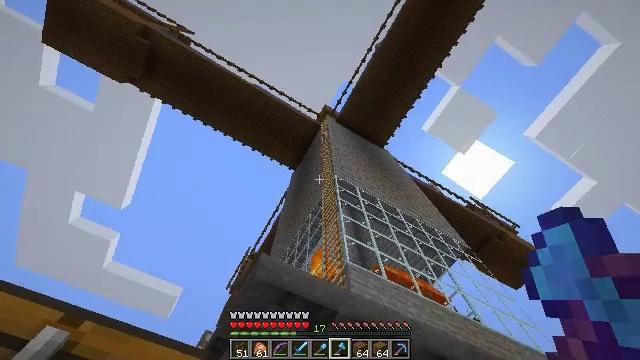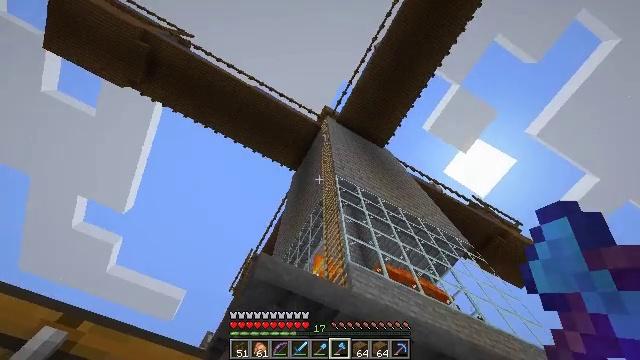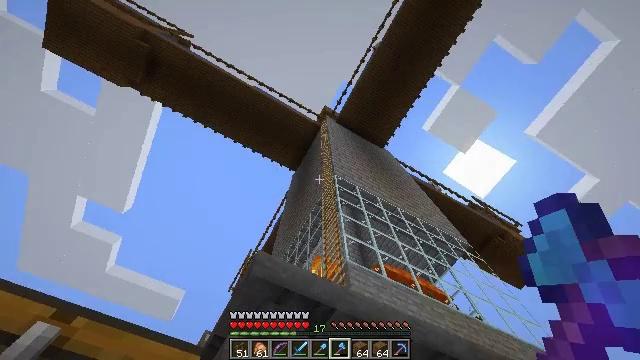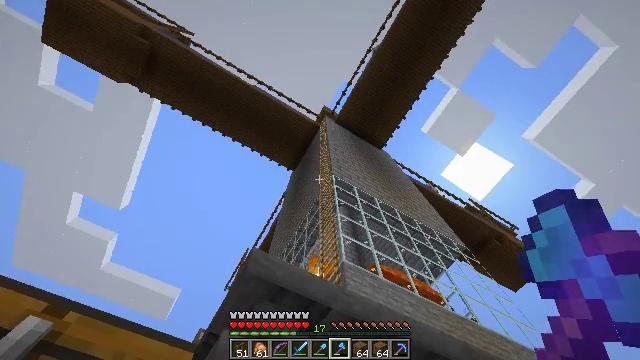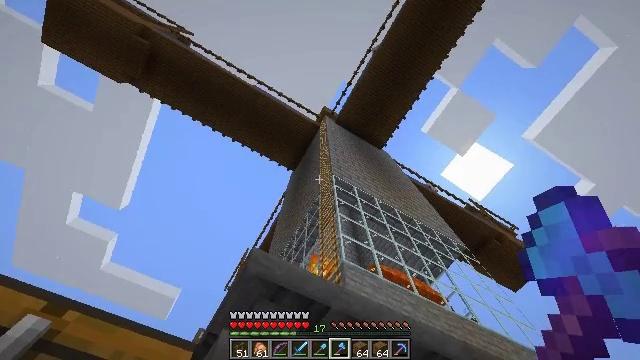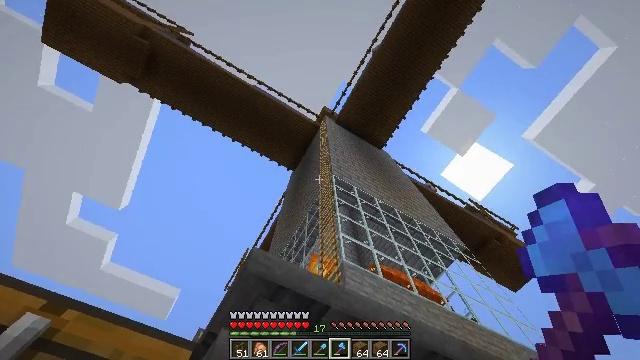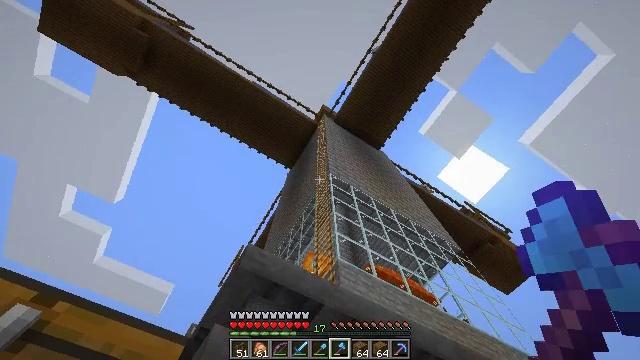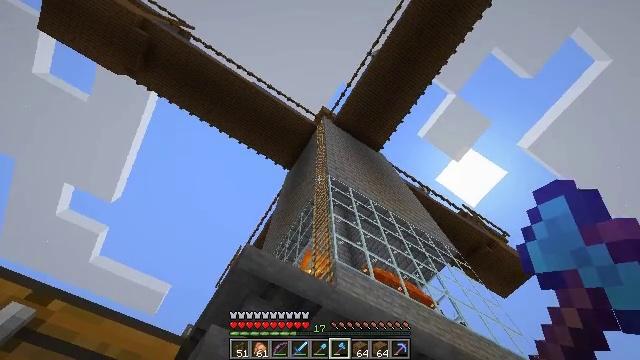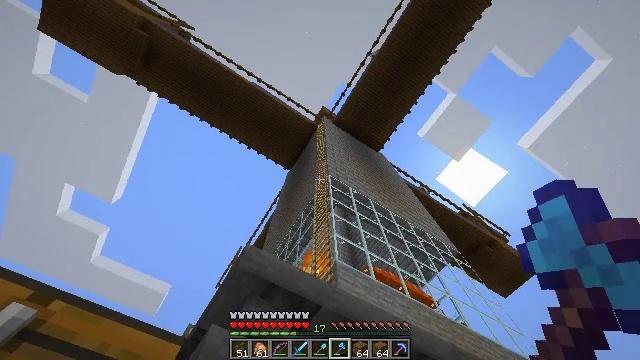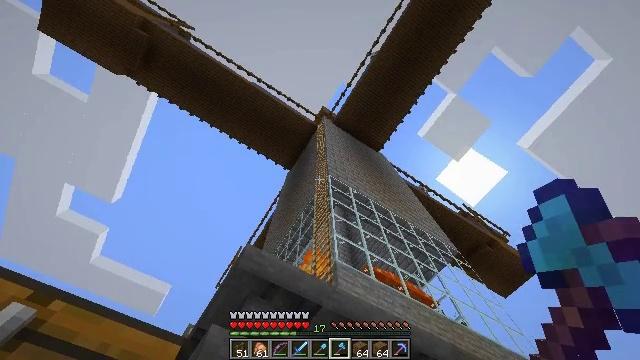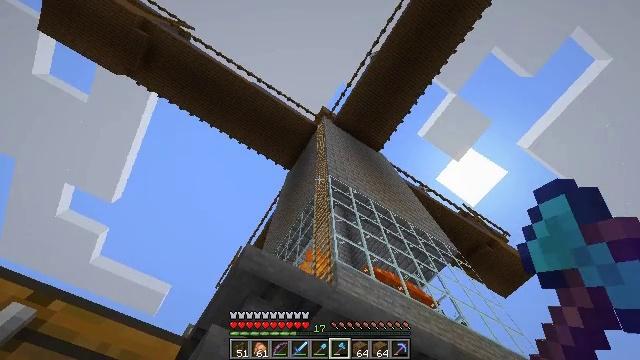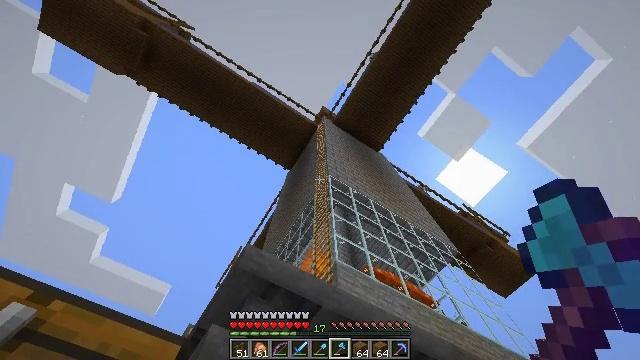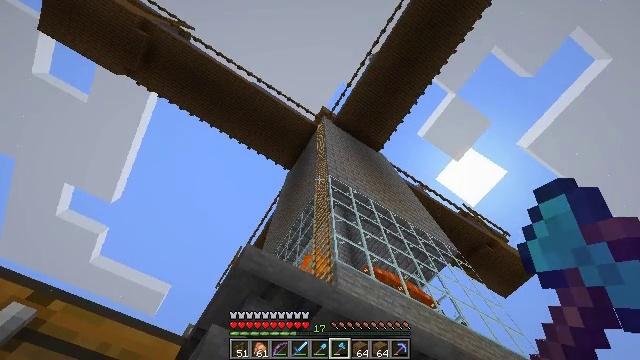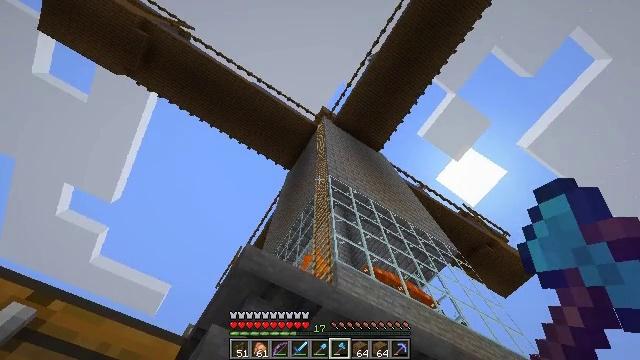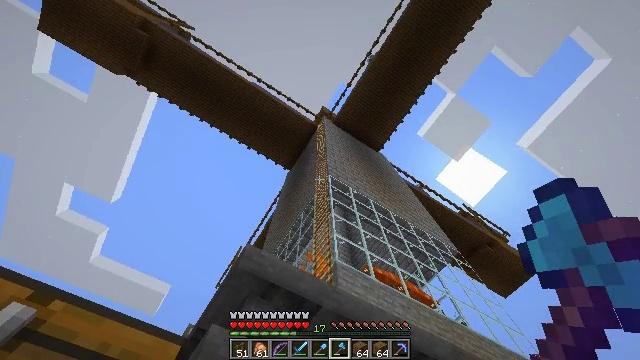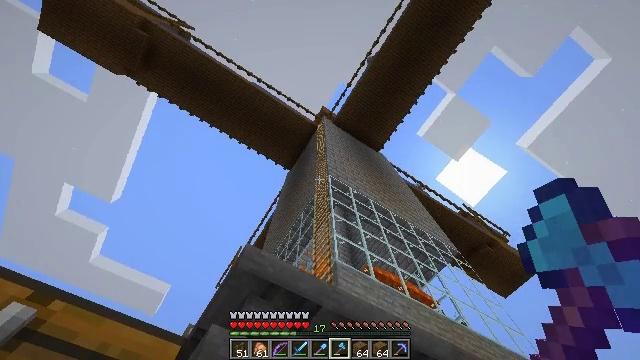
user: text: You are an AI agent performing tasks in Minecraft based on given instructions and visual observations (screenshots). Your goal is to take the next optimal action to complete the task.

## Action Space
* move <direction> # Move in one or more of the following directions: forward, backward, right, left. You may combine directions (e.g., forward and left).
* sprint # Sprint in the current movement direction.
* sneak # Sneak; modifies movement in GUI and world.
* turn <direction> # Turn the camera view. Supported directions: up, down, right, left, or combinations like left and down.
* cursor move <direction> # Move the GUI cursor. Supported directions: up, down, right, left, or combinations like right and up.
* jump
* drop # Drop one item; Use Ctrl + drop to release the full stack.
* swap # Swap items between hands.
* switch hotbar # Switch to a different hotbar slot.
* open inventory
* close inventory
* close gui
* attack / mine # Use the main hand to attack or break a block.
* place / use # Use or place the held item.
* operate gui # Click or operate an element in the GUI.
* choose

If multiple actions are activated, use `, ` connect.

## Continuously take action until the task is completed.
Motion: motion action
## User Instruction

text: Mine the spruce fence.
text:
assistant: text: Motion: no_op
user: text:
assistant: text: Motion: no_op
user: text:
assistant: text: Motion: turn right
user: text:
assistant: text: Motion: no_op
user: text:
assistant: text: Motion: no_op
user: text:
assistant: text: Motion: turn right
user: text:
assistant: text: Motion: no_op
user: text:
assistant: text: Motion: no_op
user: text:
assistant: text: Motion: no_op
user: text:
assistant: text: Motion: no_op
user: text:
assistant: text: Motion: no_op
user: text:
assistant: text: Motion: no_op
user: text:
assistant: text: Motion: no_op
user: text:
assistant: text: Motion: no_op
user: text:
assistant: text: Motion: no_op
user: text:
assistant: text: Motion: no_op
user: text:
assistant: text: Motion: no_op
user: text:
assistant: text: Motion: no_op
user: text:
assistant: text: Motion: no_op
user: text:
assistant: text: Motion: no_op
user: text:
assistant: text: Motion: no_op
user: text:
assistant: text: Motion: turn down
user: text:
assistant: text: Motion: turn down
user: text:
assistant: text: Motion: turn left and down
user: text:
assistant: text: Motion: turn left and down
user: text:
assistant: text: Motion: turn left and down
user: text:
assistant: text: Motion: turn down
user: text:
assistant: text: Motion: turn down
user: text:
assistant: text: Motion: turn down
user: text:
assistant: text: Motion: turn down